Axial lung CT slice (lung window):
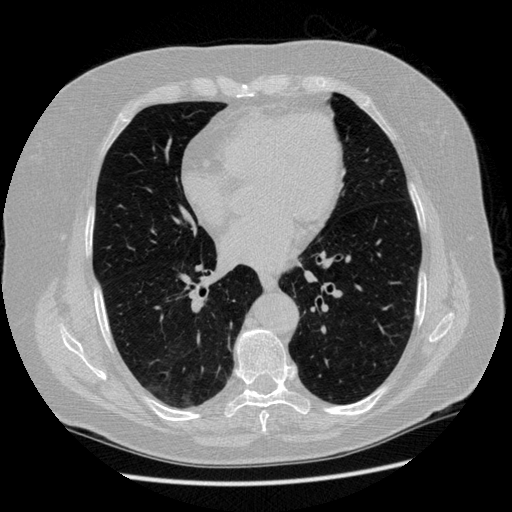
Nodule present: no